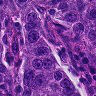
Metastatic tissue present: yes